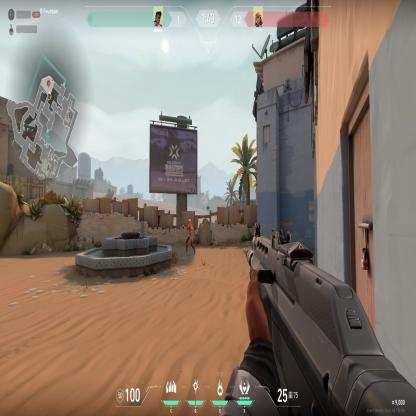
Label: enemy